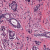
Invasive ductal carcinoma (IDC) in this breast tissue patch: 1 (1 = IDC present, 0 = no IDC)